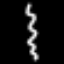
Label: squiggle